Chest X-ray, PA view. Patient: 70 years old, sex M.
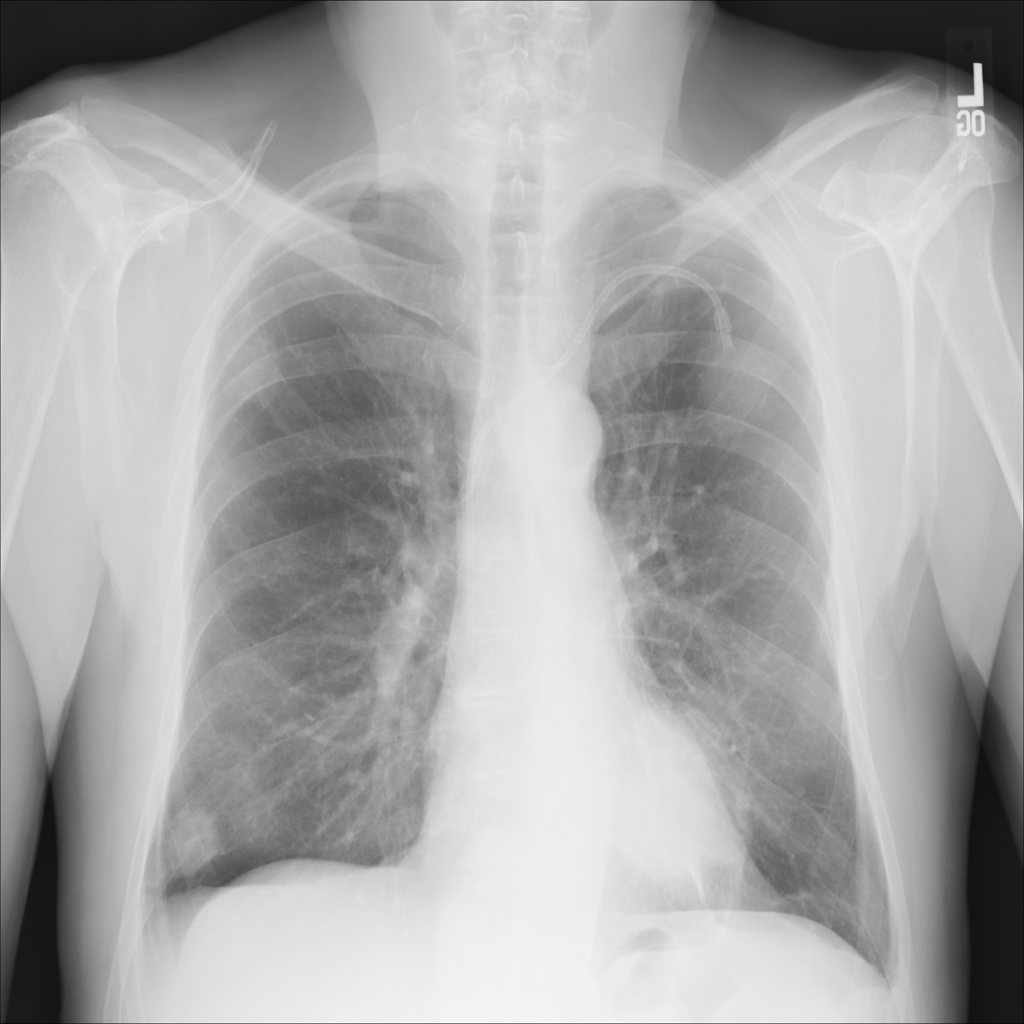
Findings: No Finding